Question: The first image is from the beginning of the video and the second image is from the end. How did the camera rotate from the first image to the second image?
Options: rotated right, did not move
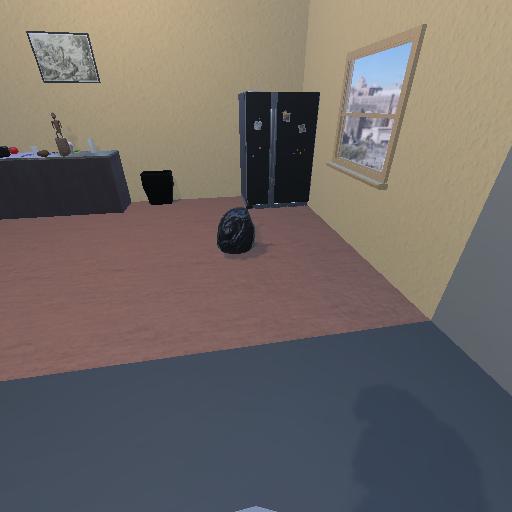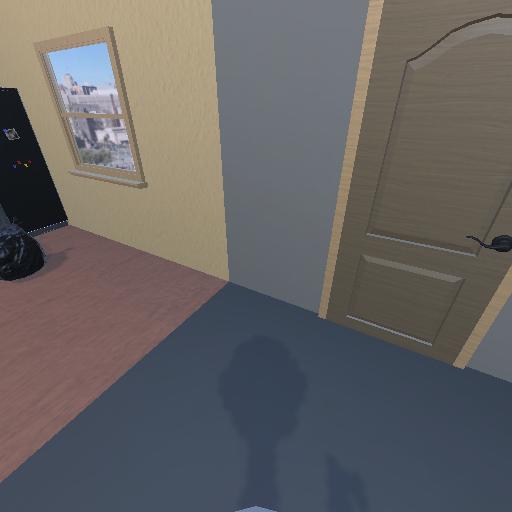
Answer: rotated right